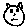
Label: cat